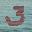
Label: 3